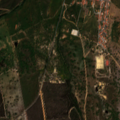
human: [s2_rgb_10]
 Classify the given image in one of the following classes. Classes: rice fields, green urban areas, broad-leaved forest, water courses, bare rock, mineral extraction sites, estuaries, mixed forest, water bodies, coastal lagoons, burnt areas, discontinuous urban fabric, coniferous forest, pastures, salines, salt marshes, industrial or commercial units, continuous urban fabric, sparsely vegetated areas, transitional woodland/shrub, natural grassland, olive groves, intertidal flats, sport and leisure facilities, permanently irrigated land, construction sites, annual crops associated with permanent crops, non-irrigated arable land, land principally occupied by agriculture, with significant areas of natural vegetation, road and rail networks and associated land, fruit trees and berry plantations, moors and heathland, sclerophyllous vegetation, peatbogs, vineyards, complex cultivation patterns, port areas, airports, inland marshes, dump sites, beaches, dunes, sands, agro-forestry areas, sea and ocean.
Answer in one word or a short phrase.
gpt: continuous urban fabric